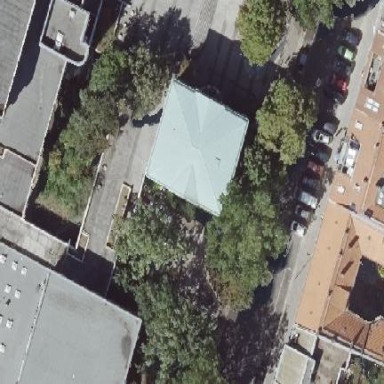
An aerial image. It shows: Residential building with hipped roof oriented across.